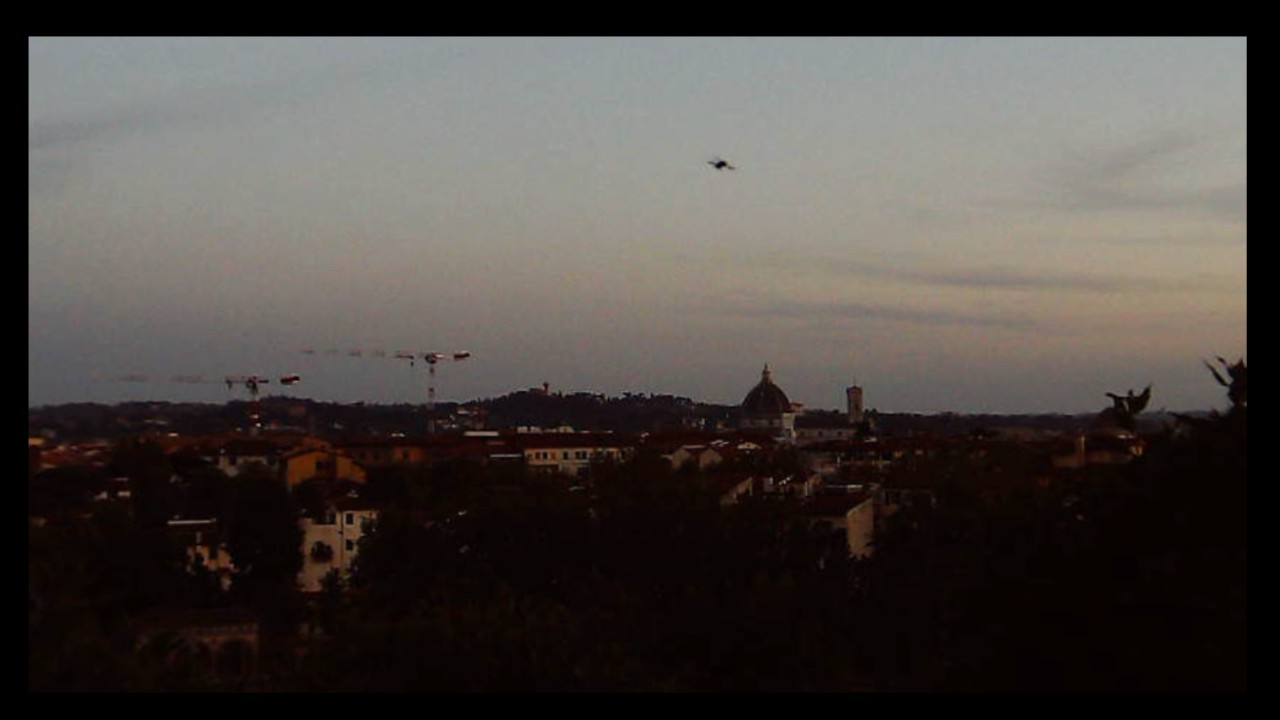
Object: DJI Mini 3